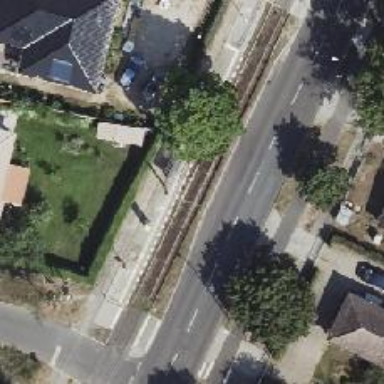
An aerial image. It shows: Tram stop.